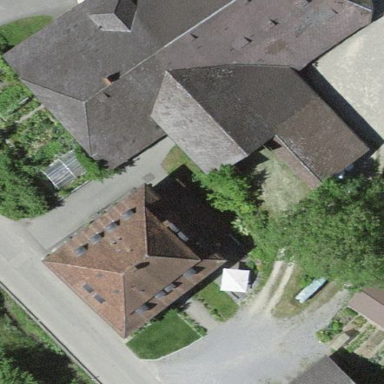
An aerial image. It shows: Farmyard area.